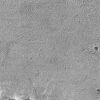
Atmospheric dust classification: not_dusty